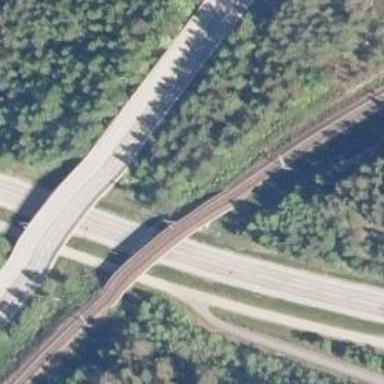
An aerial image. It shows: Bridge with continuous railway tracks that are electrified through contact line.